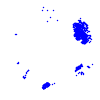
Particle: kaon